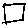
Label: square